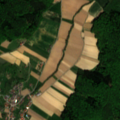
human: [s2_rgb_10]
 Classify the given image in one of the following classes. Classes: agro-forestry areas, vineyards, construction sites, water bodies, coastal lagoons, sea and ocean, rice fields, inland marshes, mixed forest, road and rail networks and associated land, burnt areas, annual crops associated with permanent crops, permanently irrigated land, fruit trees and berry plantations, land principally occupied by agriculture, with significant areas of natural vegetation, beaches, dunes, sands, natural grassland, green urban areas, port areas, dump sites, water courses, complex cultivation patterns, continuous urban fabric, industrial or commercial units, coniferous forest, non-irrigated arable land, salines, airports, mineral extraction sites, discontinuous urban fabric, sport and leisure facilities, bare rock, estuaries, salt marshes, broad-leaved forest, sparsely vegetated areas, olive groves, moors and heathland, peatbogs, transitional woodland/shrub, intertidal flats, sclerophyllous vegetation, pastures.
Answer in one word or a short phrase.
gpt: non-irrigated arable land, complex cultivation patterns, broad-leaved forest